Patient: sex M, age 79
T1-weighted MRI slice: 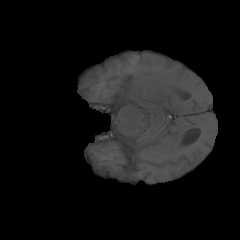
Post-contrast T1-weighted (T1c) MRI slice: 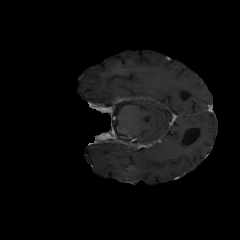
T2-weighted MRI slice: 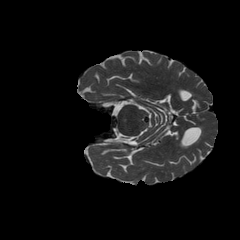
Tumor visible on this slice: no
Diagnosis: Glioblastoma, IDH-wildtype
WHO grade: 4